Question: i have 'mainGrid' containing 'scrollviwer' containing 'stackPanelContent'.
I ham adding a grid with two columns, each containing a 'DataGrid'. The problem is DataGrid1 is empty and DataGrid2 contains data. But My DataGrid1 is also expanding in height with respect to DataGrid2. Why such behavior?

Here is the code:
'''
var datagridDetails = new DataGrid { IsReadOnly = true, AutoGenerateColumns = false };
var columnDetails = new DataGridTextColumn
{
Header = "Details",
MinWidth = 400,
Width = StackPanelContent.ActualWidth/2 - 8,
CanUserSort = false,
CanUserResize = false
};
datagridDetails.Columns.Add(columnDetails);
var datagridTopic = new DataGrid { IsReadOnly = true, AutoGenerateColumns = false};
var columnTopic = new DataGridTextColumn
{
Header = "Topic",
MinWidth = 400,
Width = StackPanelContent.ActualWidth/2 - 8,
CanUserSort = false,
CanUserResize = false,
Binding = new Binding("Title")
};
datagridTopic.Columns.Add(columnTopic);
datagridTopic.ItemsSource = topics;
var myGrid = new Grid();
var col1 = new ColumnDefinition();
var col2 = new ColumnDefinition();
myGrid.ColumnDefinitions.Add(col1);
myGrid.ColumnDefinitions.Add(col2);
StackPanelContent.Children.Add(myGrid);
Grid.SetColumn(datagridDetails, 0);
myGrid.Children.Add(datagridDetails);
Grid.SetColumn(datagridTopic, 1);
myGrid.Children.Add(datagridTopic);
'''
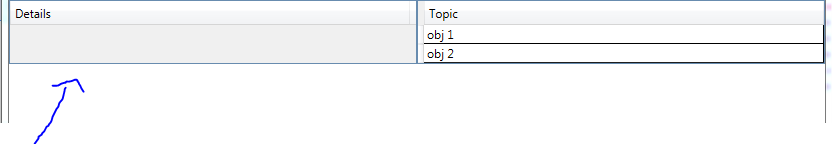
Answer: You should change <URL> for 'DataGrid' to be 'Top' instead of 'Stretch'.
---
Keep in mind that on a vertically aligned 'StackPanel' all child controls get . On the other hand horizontally aligned 'StackPanel' - child elements. 'StackPanel' does this by setting the corresponding property on its child controls to 'Stretch'.
<URL>